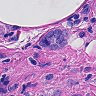
Metastatic tissue present: yes